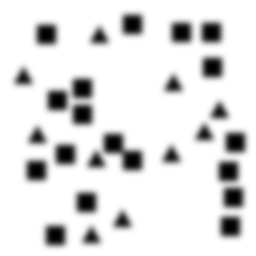
Squares: 18
Triangles: 10
Stars: 0
Total shapes: 28